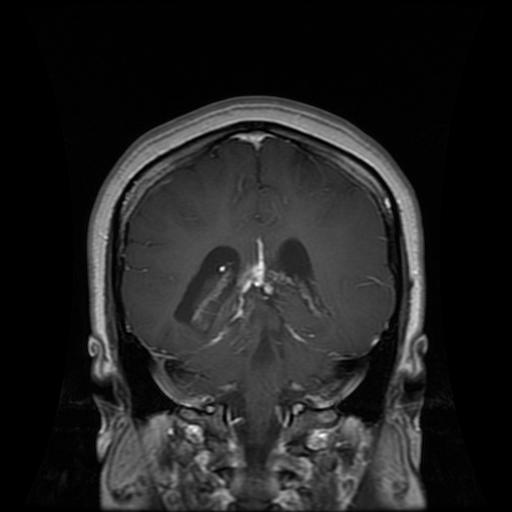
Label: glioma